Interaction volume radius: 5 \u00c5
Interaction volume height: 10 \u00c5
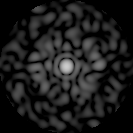
Disorder parameter: 0.8984